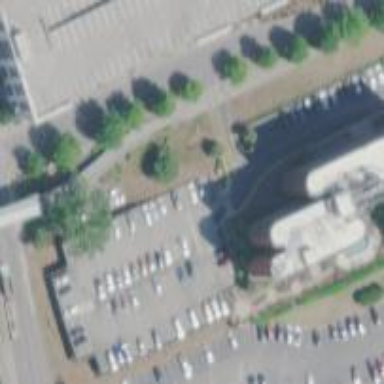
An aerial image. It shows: Multi-storey parking building with paved surface.